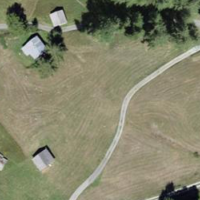
EUNIS habitat code: 26
Species observed at this site:
Saxicola rubetra